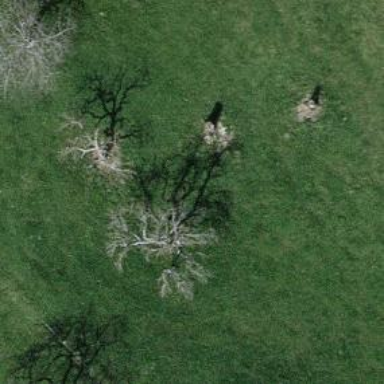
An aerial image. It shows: Single tag "natural: tree."